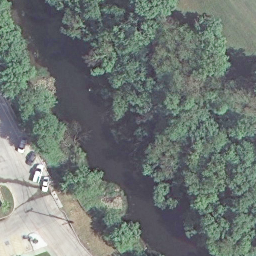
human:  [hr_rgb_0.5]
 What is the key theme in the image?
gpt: river